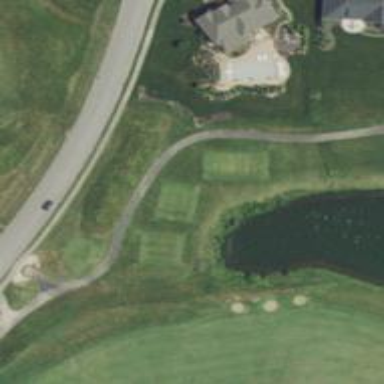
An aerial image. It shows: Rough grassy area used for golf.